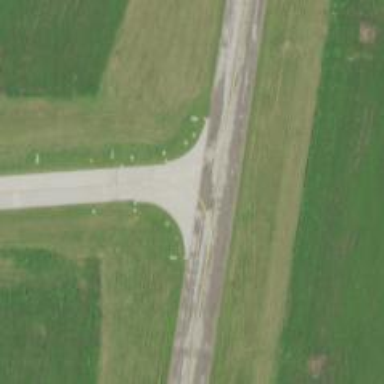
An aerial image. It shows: Image of taxiway at airport.